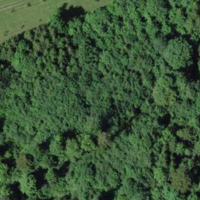
EUNIS habitat code: 44
Species observed at this site:
Campanula trachelium